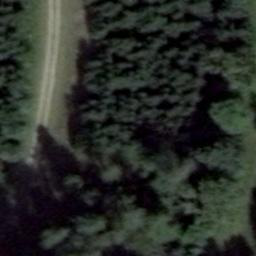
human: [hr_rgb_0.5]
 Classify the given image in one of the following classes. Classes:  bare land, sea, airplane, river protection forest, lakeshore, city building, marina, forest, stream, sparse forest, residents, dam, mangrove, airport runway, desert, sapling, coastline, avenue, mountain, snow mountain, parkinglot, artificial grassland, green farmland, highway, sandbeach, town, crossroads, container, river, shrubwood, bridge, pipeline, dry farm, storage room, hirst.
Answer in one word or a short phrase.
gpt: forest